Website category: phone
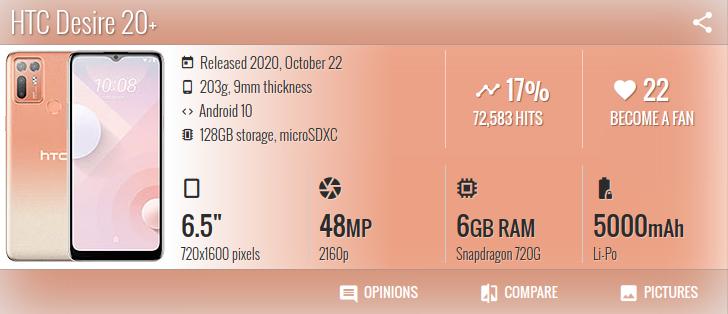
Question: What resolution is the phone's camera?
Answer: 2160p

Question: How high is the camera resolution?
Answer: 2160p

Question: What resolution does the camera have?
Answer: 2160p

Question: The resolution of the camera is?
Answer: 2160p

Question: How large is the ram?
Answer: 6 GB RAM

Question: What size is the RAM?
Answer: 6 GB RAM

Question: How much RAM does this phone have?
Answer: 6 GB RAM

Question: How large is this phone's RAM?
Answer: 6 GB RAM

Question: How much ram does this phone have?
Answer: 6 GB RAM

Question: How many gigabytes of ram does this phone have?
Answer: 6 GB RAM

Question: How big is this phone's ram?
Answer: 6 GB RAM

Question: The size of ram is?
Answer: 6 GB RAM

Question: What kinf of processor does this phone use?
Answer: Snapdragon 720G

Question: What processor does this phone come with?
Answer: Snapdragon 720G

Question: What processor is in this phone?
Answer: Snapdragon 720G

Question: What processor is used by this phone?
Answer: Snapdragon 720G

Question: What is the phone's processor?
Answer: Snapdragon 720G

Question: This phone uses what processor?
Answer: Snapdragon 720G

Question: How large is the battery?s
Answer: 5000 mAh

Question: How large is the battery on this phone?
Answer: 5000 mAh

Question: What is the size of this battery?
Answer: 5000 mAh

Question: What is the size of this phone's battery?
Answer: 5000 mAh

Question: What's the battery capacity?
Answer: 5000 mAh

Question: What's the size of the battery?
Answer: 5000 mAh

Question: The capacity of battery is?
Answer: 5000 mAh